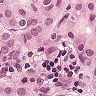
Metastatic tissue present: yes